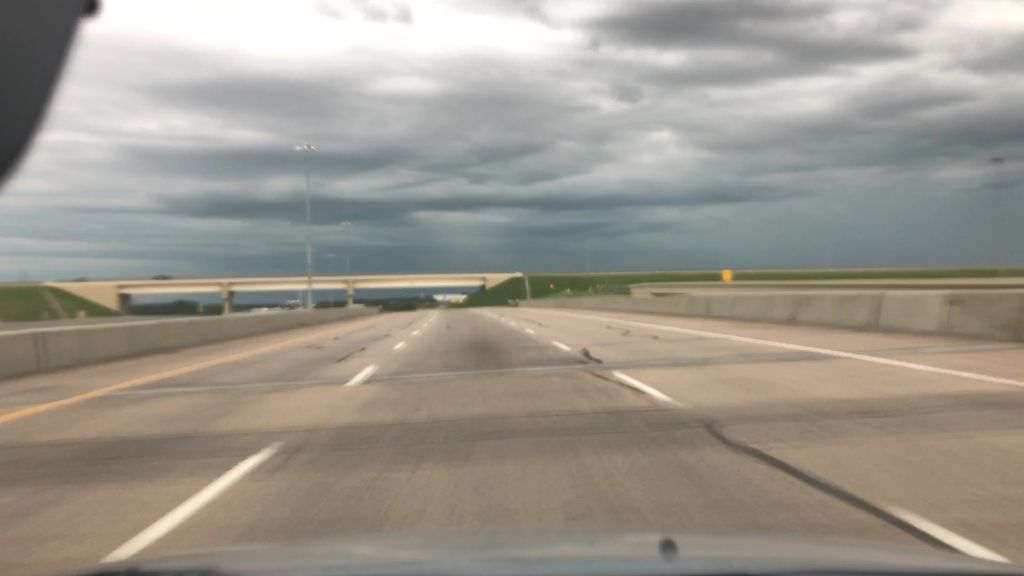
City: edmonton